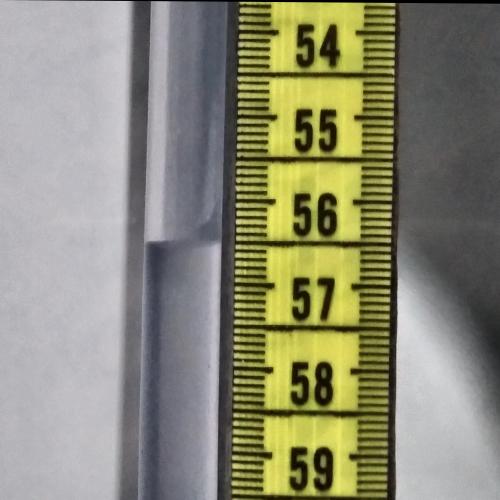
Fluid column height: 56.5 cm